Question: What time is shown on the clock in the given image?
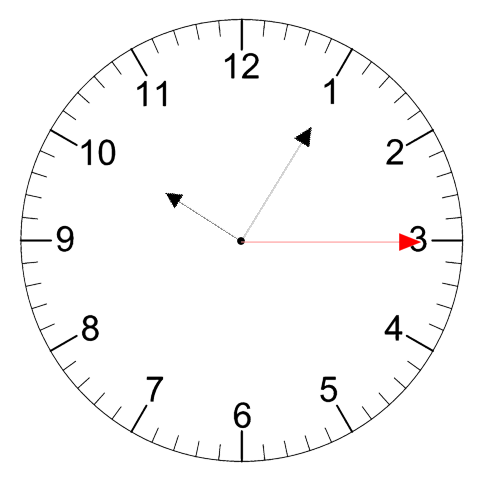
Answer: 10:05:15